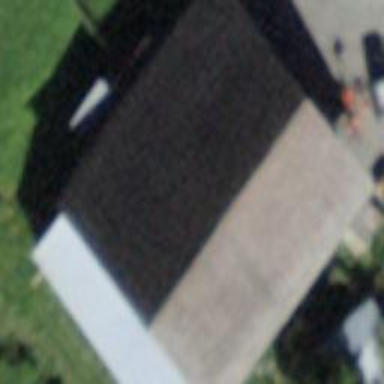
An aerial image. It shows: Barn.